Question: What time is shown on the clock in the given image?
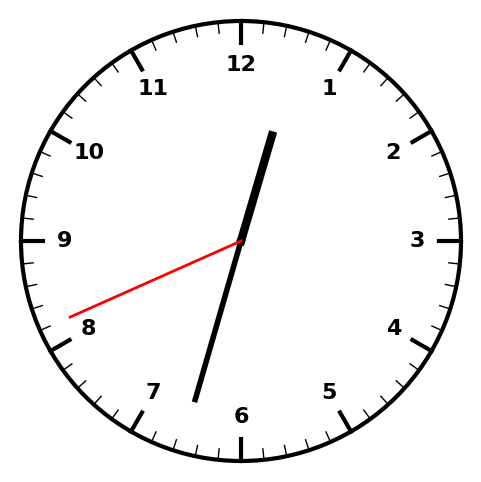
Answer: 12:32:41